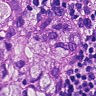
Metastatic tissue present: yes